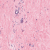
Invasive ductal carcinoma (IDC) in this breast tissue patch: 0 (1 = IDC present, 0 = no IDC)